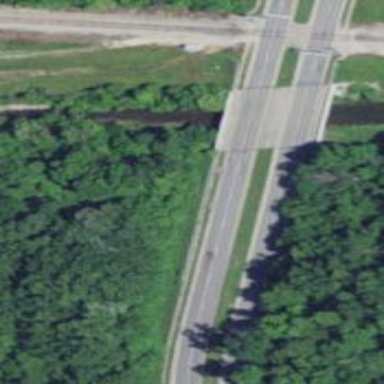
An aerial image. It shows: Secondary road crossing bridge.